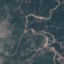
Land use / land cover: HerbaceousVegetation